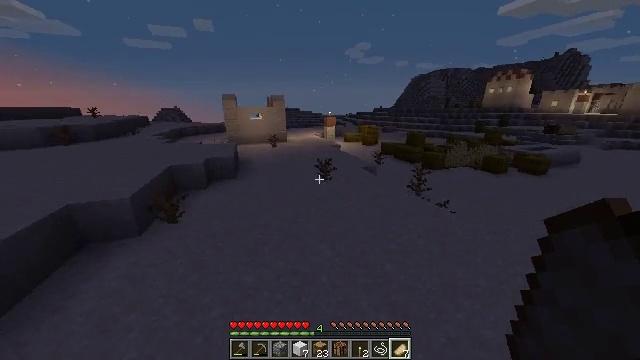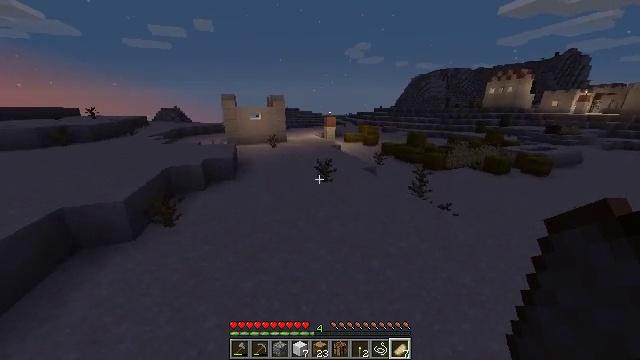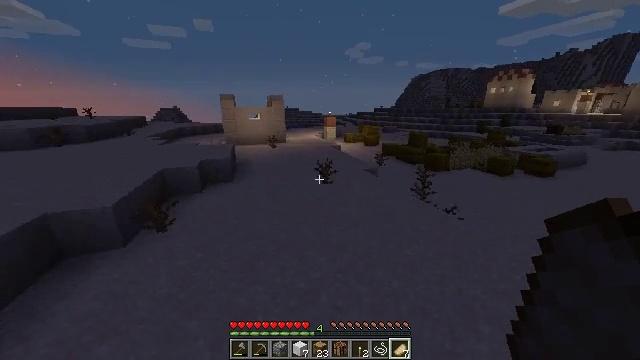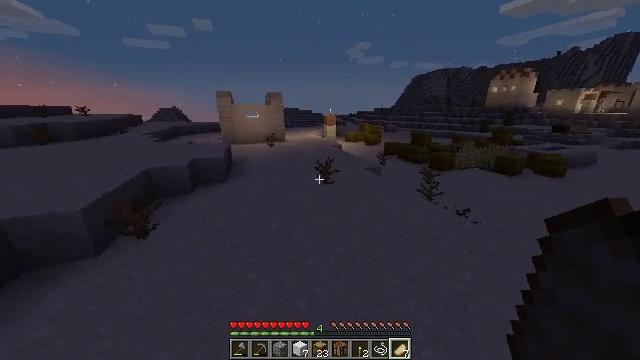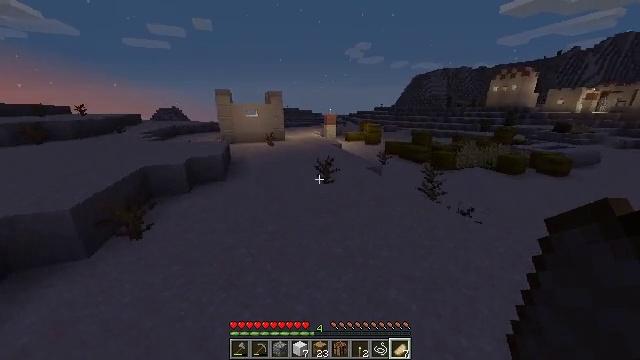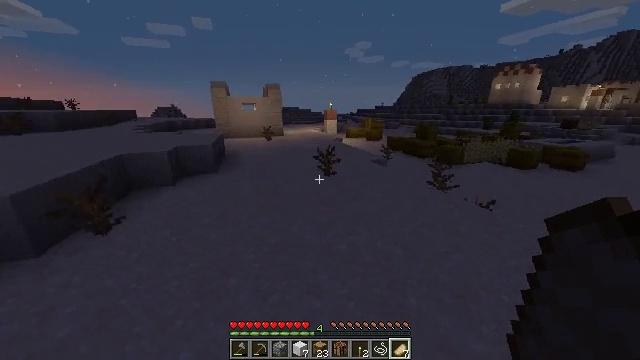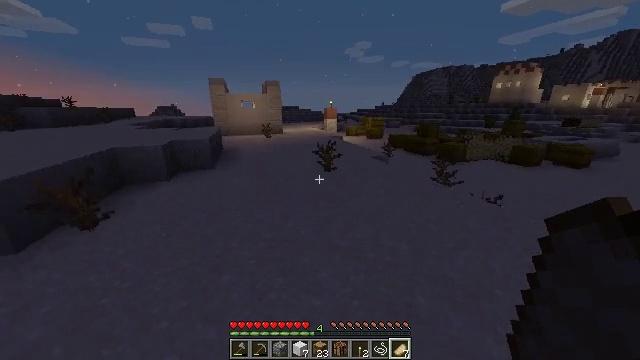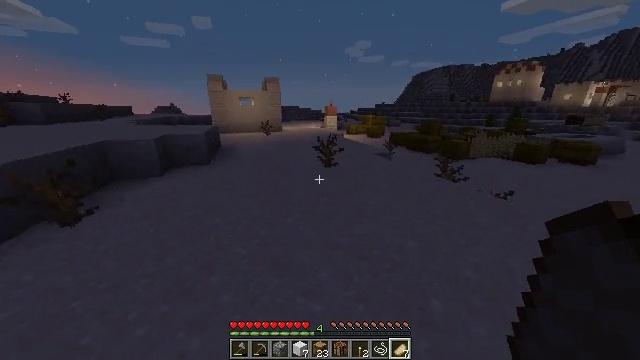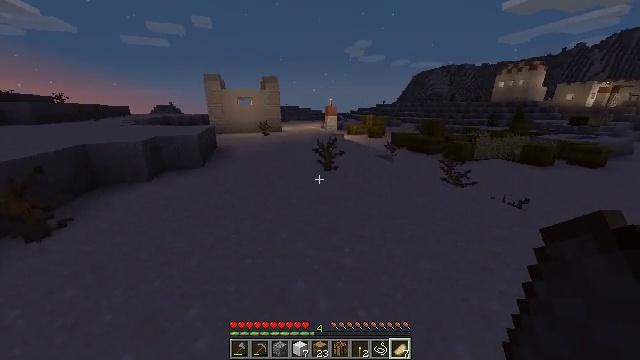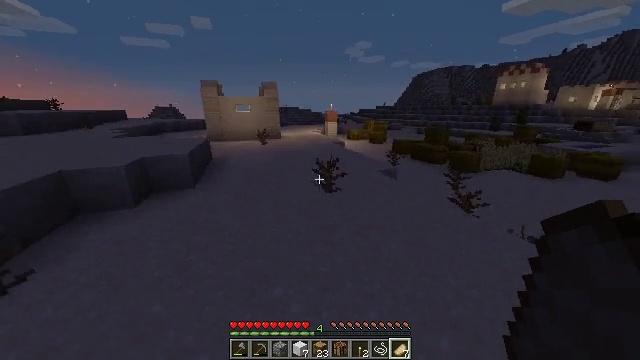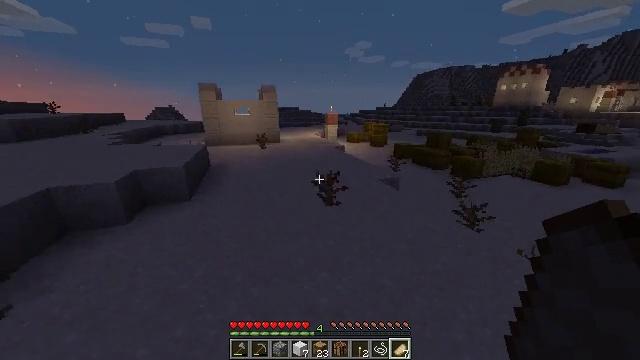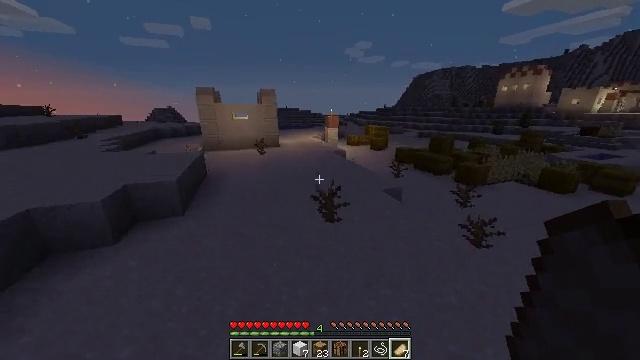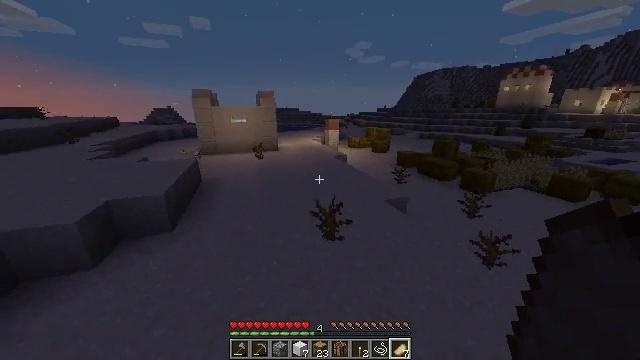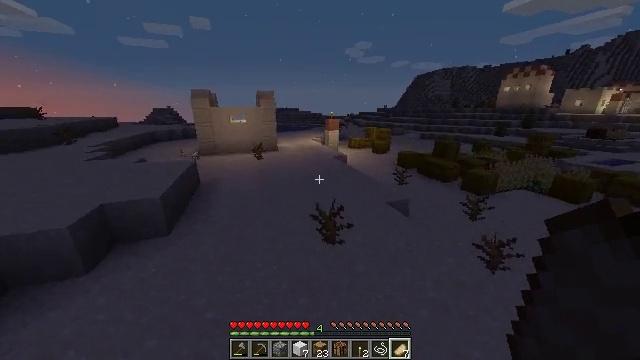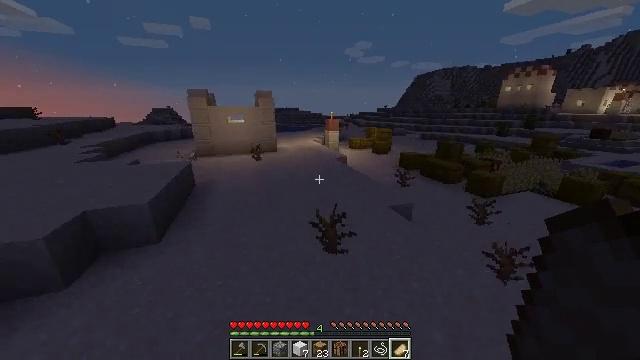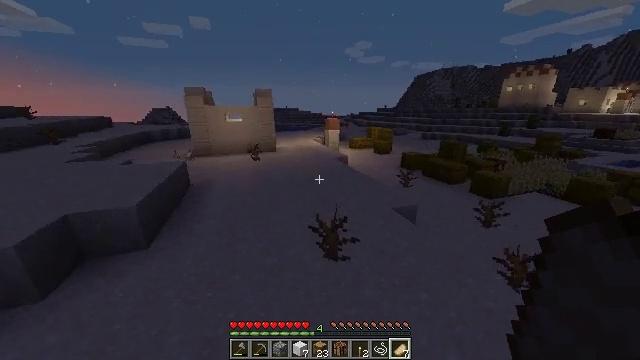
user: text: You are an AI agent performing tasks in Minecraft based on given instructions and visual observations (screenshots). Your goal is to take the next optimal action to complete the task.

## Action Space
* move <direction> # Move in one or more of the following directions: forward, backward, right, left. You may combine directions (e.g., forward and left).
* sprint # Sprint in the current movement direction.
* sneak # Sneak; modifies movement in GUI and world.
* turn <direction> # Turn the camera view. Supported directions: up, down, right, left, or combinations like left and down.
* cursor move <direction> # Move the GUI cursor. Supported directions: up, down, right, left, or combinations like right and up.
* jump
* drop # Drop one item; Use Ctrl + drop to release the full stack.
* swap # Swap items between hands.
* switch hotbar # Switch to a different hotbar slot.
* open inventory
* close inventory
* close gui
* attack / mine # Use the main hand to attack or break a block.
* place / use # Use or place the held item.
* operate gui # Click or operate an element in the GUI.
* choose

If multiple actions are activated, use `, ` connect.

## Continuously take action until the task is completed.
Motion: motion action
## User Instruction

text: Attack the terracotta block to obtain it.
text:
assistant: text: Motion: move forward, jump
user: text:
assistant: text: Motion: move forward, jump
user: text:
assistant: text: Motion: move forward, jump
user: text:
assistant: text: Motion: move forward, jump
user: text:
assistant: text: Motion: move forward, jump
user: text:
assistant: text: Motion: move forward, jump
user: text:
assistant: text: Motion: move forward, jump
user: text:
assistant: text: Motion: move forward, jump
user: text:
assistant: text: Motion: move forward, jump
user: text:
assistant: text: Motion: move forward, jump
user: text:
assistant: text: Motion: move forward, jump
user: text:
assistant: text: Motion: move forward, jump
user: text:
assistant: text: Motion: move forward, jump
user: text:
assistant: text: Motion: move forward, jump
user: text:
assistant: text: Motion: move forward, jump
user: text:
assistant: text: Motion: move forward, jump
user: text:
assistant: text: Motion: move forward, jump
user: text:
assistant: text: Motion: move forward, jump
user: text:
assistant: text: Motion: move forward, jump
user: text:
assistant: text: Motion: move forward, jump
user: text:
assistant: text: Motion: move forward, jump
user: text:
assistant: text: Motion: move forward, jump
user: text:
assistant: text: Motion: move forward, jump
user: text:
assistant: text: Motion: move forward, jump
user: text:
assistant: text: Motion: move forward, jump
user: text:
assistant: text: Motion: move forward, jump
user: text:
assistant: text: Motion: move forward, jump
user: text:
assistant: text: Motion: move forward, jump
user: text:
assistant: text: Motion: move forward, jump
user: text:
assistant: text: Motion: move forward, jump